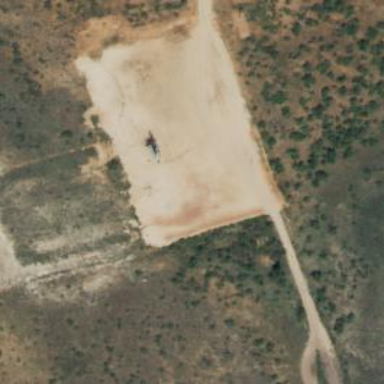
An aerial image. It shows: Petroleum well.